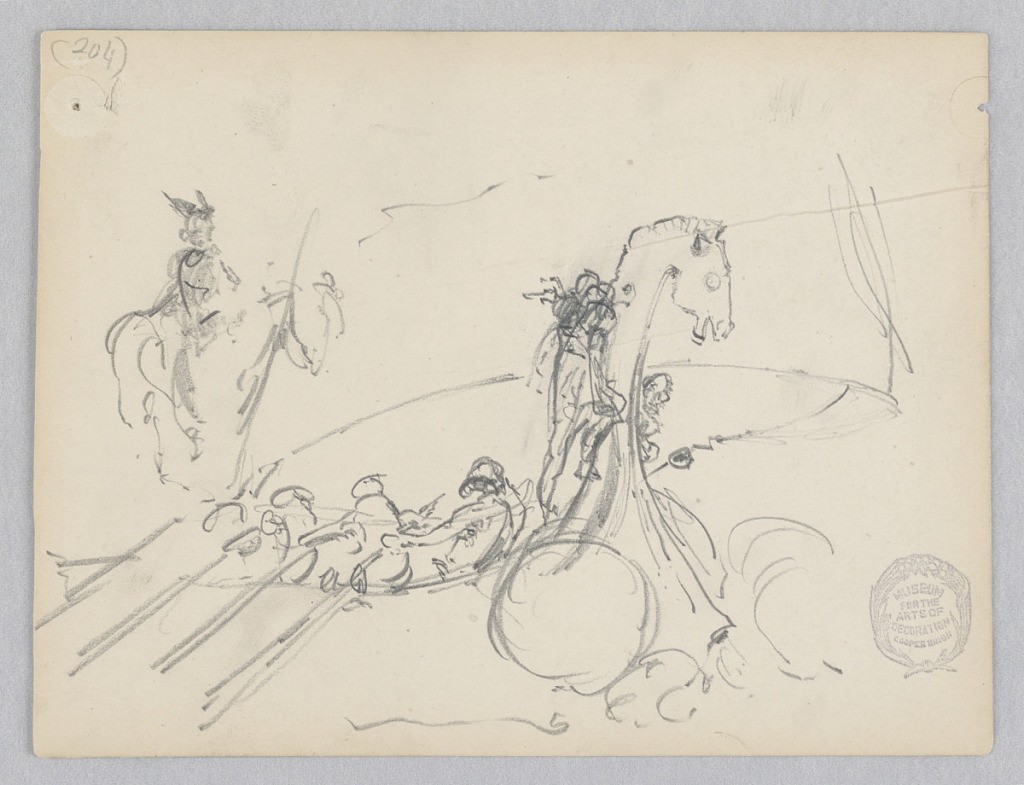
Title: Feast of the Ascension celebration, Venice, Italy
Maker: Robert Frederick Blum, American, 1857–1903
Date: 1879–1880
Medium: Graphite on wove paper
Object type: Drawing
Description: Sketch of Venetian rowers.